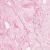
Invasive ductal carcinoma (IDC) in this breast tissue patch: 0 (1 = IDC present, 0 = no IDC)